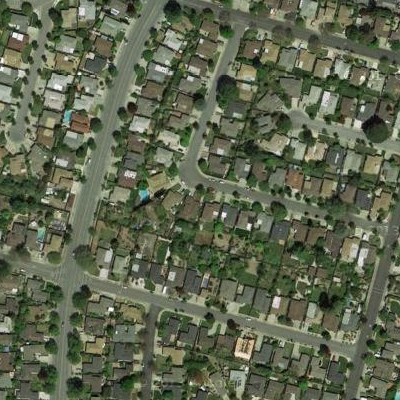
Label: Resident